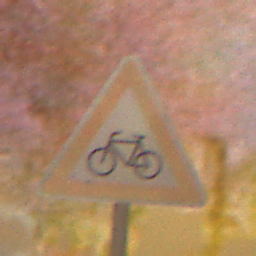
Verkehrszeichen: RadverkehrRechts
Umgebung: Outdoor, Nature
Tageszeit: Night
Wetter: Clear
Licht: Natural
Jahreszeit: NotSpecified
Kontrast: LowContrast